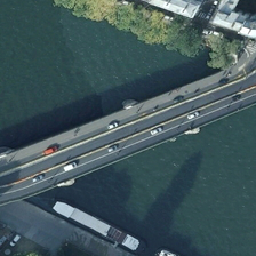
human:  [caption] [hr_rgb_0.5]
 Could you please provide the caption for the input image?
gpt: There are all kinds of vehicles on the bridge.

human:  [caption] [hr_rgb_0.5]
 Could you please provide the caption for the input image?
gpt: There are all kinds of cars on the bridge.

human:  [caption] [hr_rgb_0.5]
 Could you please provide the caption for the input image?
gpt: There are all kinds of cars on a bridge.

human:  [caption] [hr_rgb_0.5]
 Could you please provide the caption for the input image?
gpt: There is a white yacht beside the bridge.

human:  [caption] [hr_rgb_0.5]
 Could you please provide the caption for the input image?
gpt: There is a white yacht behind the bridge.